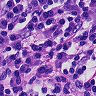
Metastatic tissue present: no